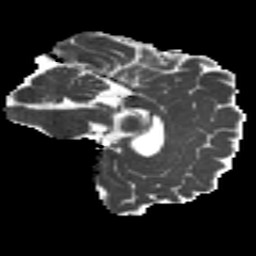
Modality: MD
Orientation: sagittal
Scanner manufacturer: siemens
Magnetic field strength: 3 T
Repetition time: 4.16 s
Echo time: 0.0806 s